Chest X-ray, AP view. Patient: 22 years old, sex M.
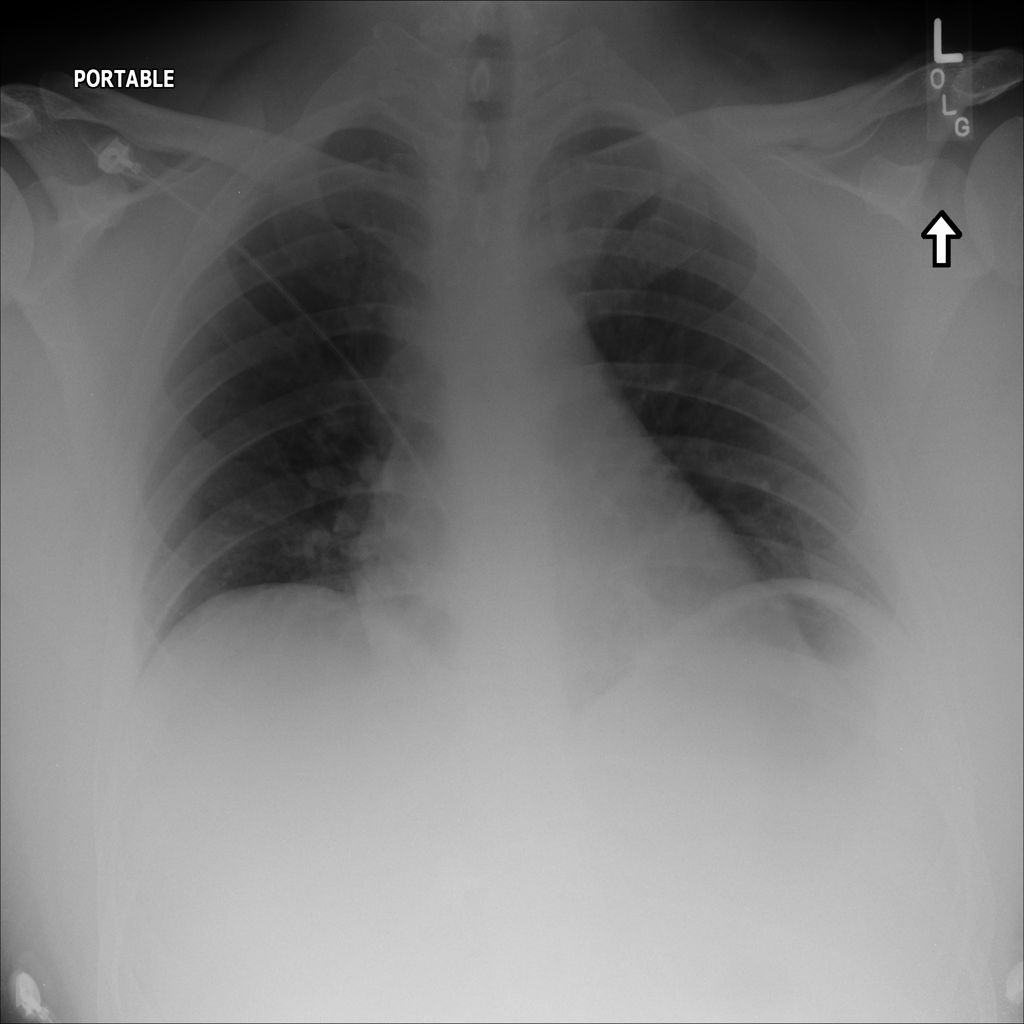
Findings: No Finding